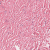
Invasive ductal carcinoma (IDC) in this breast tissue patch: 0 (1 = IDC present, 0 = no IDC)